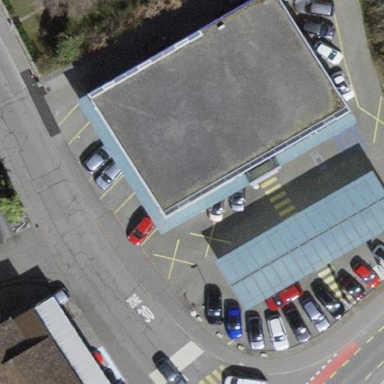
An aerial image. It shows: View of roof of building.